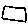
Label: square